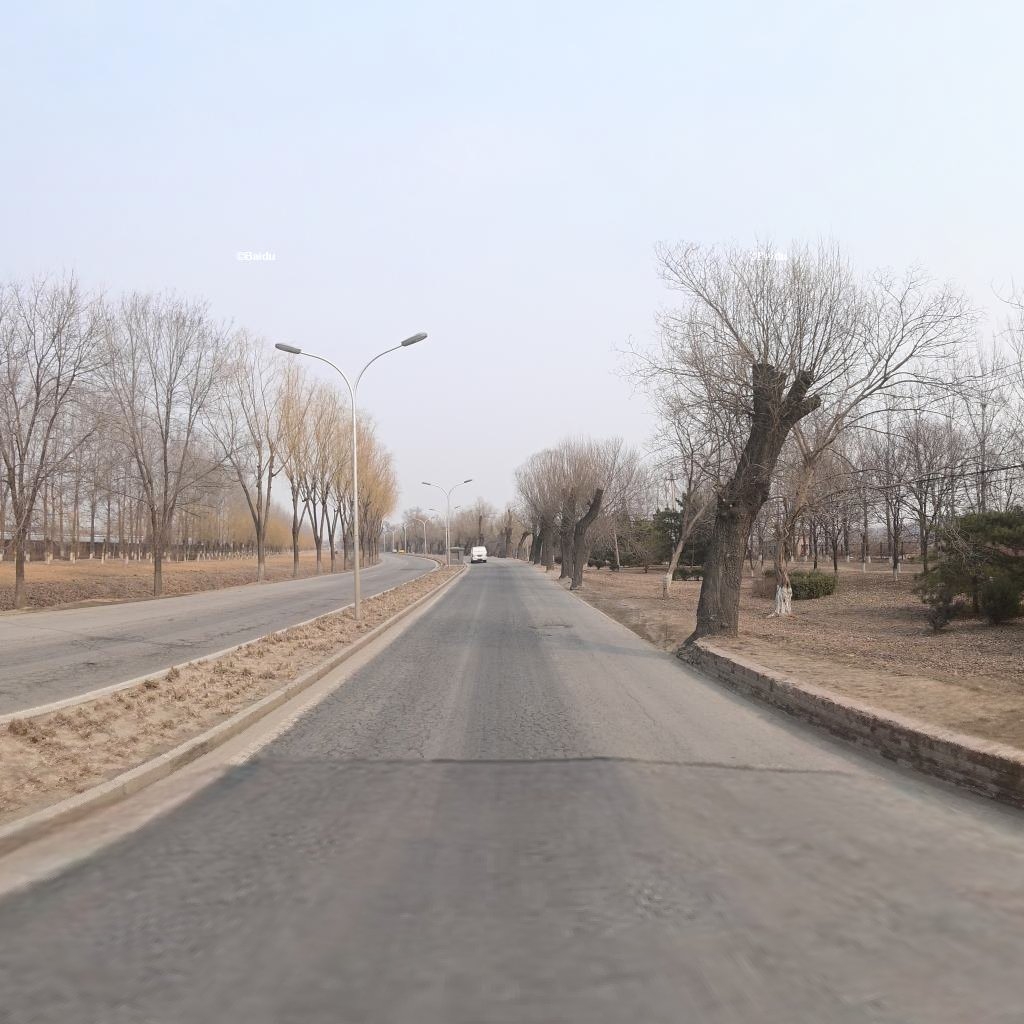
Region: Haidian
Road damage annotations: alligator crack, alligator crack